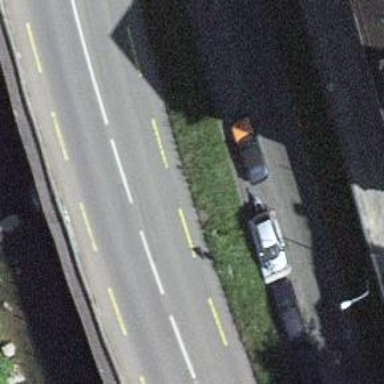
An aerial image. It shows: Primary highway with asphalt surface and dedicated lane for cycling on the left.